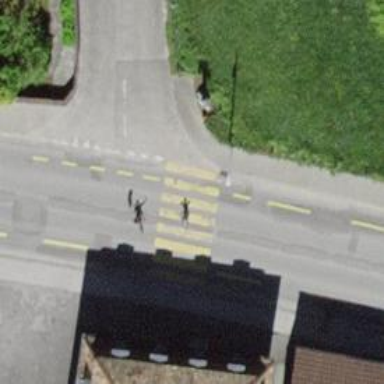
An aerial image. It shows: Marked crossing on the road.